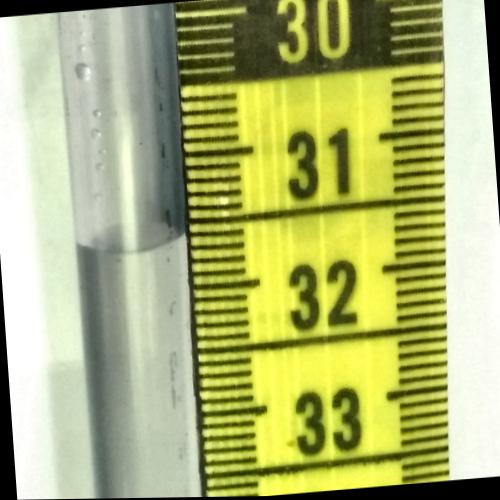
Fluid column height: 31.6 cm